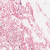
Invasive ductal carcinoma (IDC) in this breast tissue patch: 0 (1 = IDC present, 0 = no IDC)